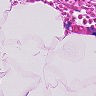
Metastatic tissue present: no